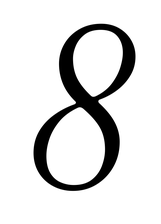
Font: InstrumentSerif-Italic